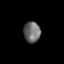
Tissue: lung
Cell type: T cells
Senescence score: 0.2393
Nuclear area (px): 343
Mean DAPI intensity: 106.904